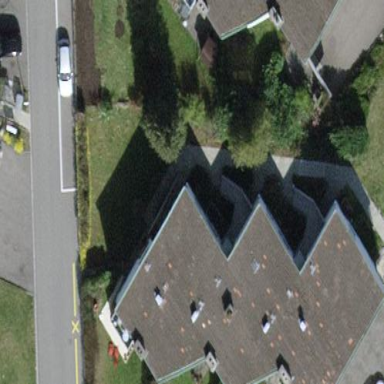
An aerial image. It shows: Image showing building with apartments.